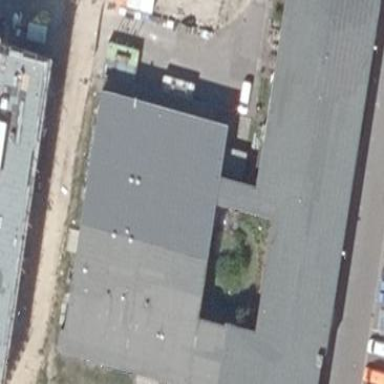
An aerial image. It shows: White commercial building with flat roof made of tar paper.